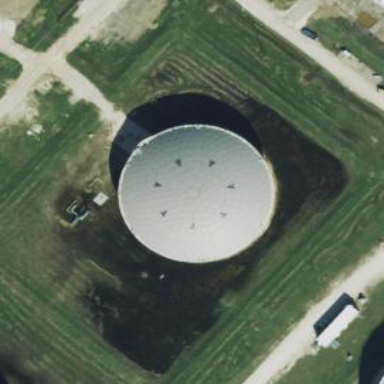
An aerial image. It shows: Building with storage tank.